Aerial crown-view tile of a tropical tree (Barro Colorado Island, Panama), acquired 20250616:
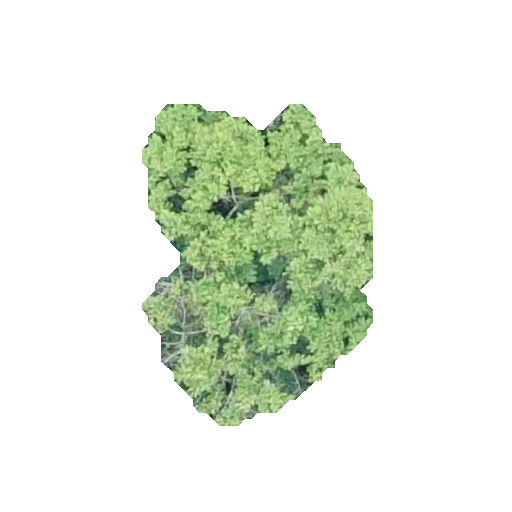
Species: Quararibea stenophylla
GBIF accepted scientific name: Quararibea stenophylla
Crown area: 82.516 m²